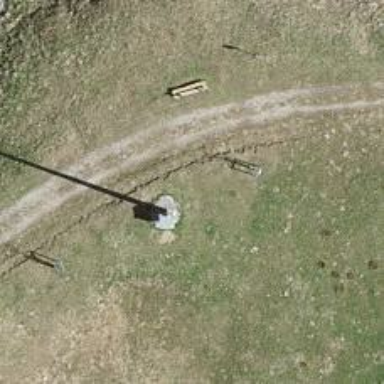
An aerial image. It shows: Man-made mast used for communication purposes.